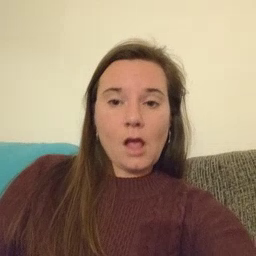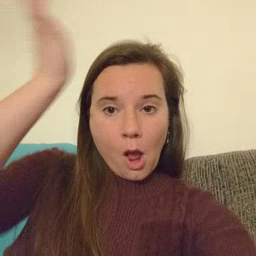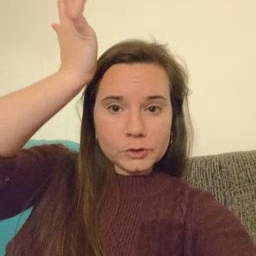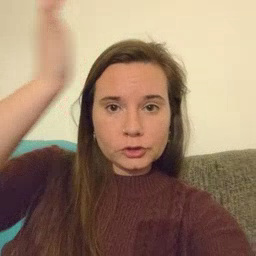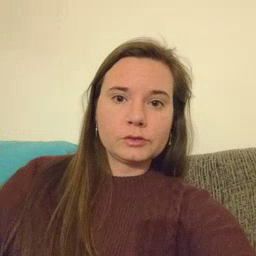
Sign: garbage